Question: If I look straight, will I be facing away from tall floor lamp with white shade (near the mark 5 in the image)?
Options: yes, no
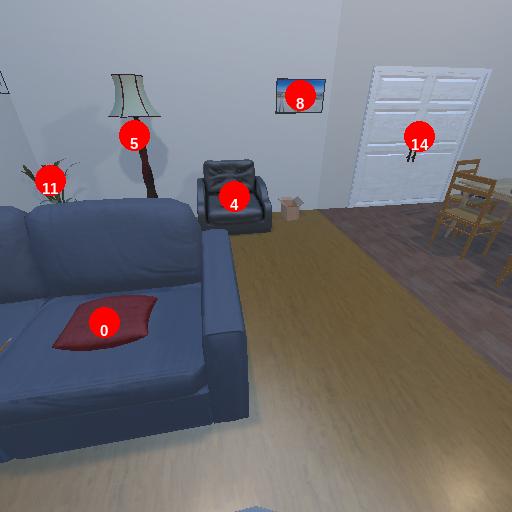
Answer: yes